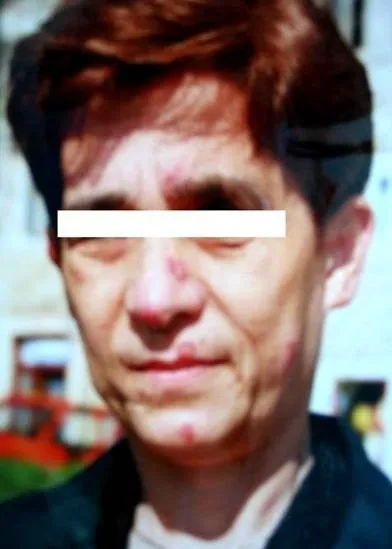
Multiple new nodes on face during ATL therapy pathohistological verified as sarcoide granulomas.
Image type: medical_photograph (other_medical_photograph)